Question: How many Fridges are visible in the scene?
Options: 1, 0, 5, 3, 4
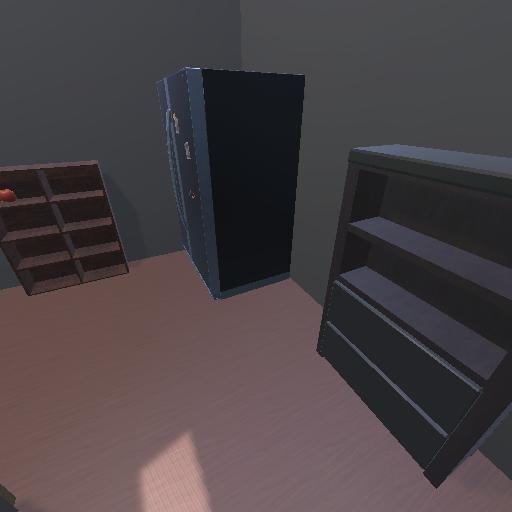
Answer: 1